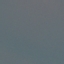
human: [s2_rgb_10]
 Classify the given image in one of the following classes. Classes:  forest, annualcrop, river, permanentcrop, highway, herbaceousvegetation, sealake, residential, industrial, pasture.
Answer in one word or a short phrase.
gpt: SeaLake